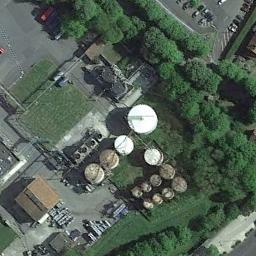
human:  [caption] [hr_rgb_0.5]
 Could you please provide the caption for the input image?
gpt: There are many trees beside the storage tanks .

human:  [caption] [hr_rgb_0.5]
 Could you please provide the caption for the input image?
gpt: There are many storage tanks on the grass next to the trees .

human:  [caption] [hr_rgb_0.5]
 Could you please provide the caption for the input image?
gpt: There are many neatly arranged storage tanks and many pipelines in the factory, And there is a lawn next to the factory .

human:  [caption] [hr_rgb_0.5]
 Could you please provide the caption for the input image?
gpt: The storage tanks here are half white and half black .

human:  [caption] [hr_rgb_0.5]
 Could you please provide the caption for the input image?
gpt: There are several storage tanks beside some green trees .